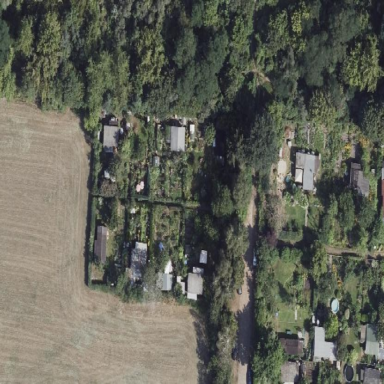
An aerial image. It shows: Allotments area.